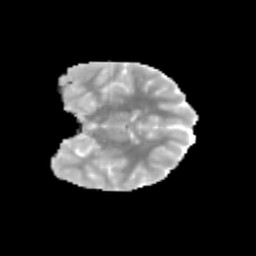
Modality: MD
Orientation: coronal
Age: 10
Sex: female
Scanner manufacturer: siemens
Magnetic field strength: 3 T
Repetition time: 3.8 s
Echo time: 0.07 s